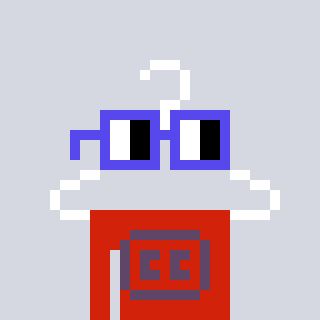
a pixel art character with square blue glasses, a hanger-shaped head and a red-colored body on a cool background